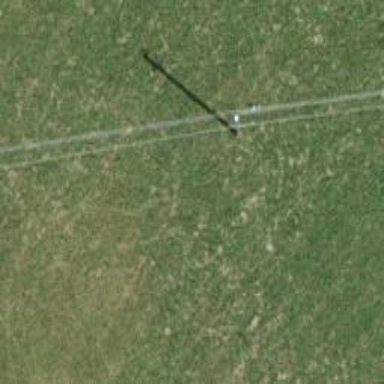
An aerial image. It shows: Utility pole in the area.